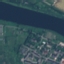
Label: River